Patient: sex F, age 75
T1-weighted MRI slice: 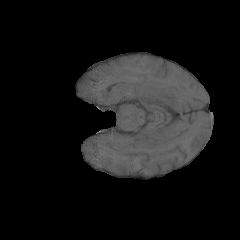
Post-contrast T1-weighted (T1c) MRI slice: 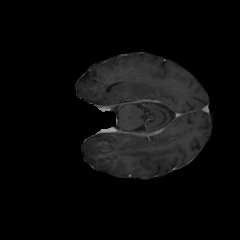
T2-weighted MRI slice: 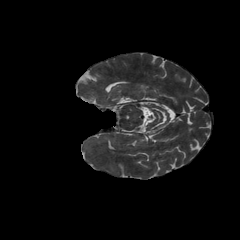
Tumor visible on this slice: no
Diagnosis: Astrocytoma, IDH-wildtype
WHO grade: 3